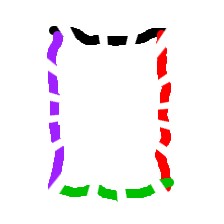
Shape: rectangle